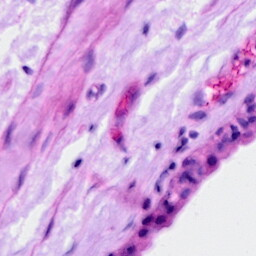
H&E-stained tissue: Ovarian